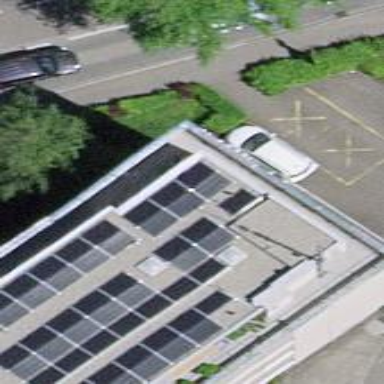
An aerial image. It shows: Parking area with surface.